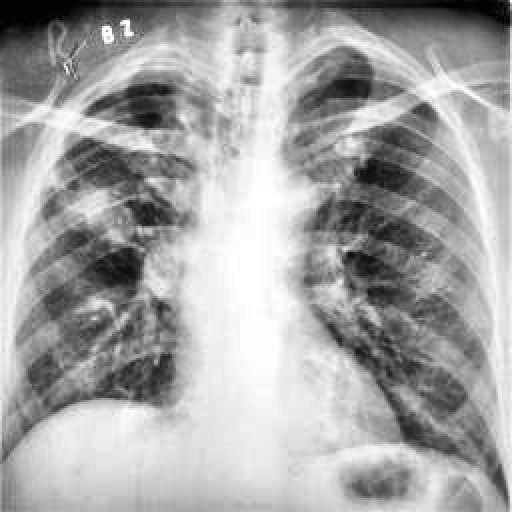
Finding: TUBERCULOSIS